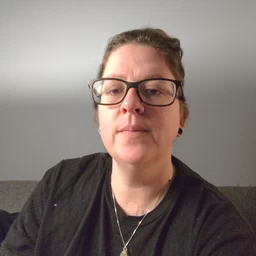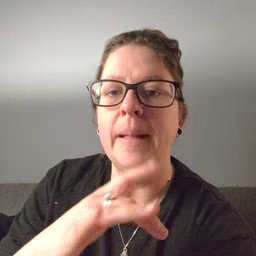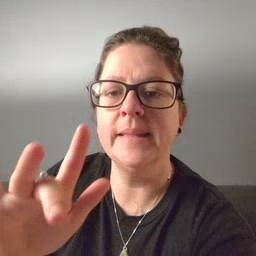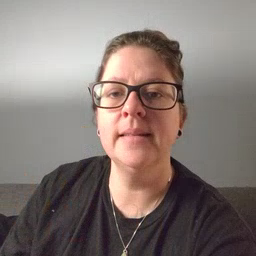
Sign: empty